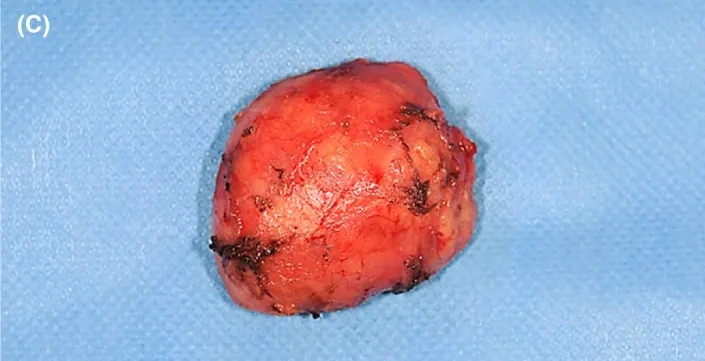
(C) Resected specimen of the well-defined and encapsulated (histologically confirmed) lipoma.
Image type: medical_photograph (other_medical_photograph)